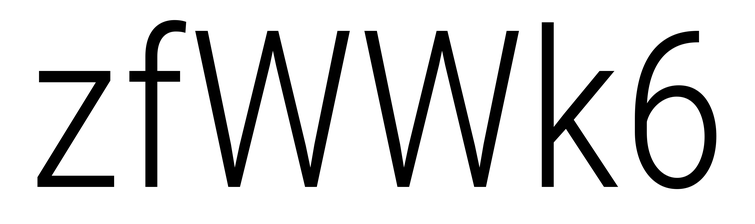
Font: Roboto_Condensed_Light